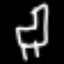
Label: chair